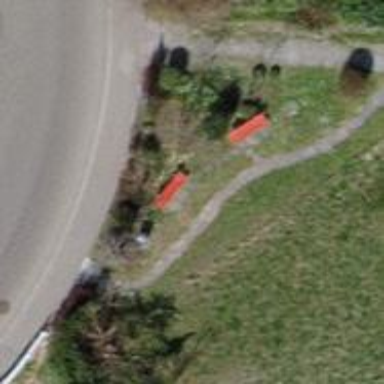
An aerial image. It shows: Red bench.